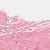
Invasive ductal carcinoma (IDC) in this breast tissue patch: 0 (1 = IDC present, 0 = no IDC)